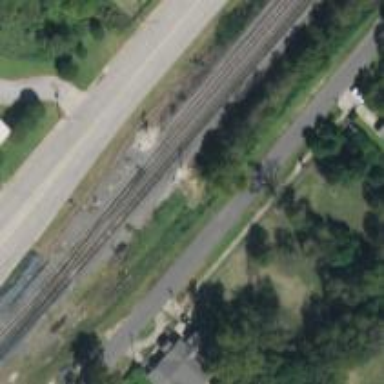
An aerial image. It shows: Railway siding with rails.